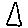
Label: triangle